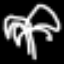
Label: palm tree